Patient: sex F, age 58
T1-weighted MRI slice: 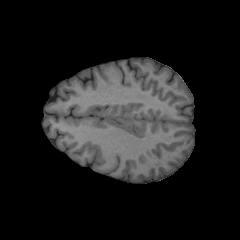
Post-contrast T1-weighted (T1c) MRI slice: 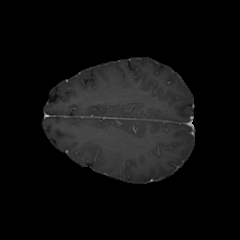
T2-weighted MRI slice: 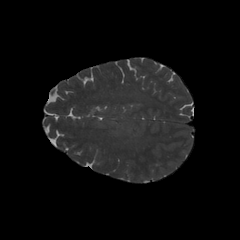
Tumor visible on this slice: no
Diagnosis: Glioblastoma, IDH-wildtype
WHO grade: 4